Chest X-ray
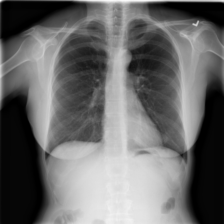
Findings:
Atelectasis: negative
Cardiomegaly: negative
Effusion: negative
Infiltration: negative
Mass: negative
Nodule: negative
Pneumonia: negative
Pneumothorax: negative
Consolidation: negative
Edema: negative
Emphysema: negative
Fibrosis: negative
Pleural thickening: negative
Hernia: negative